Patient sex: M
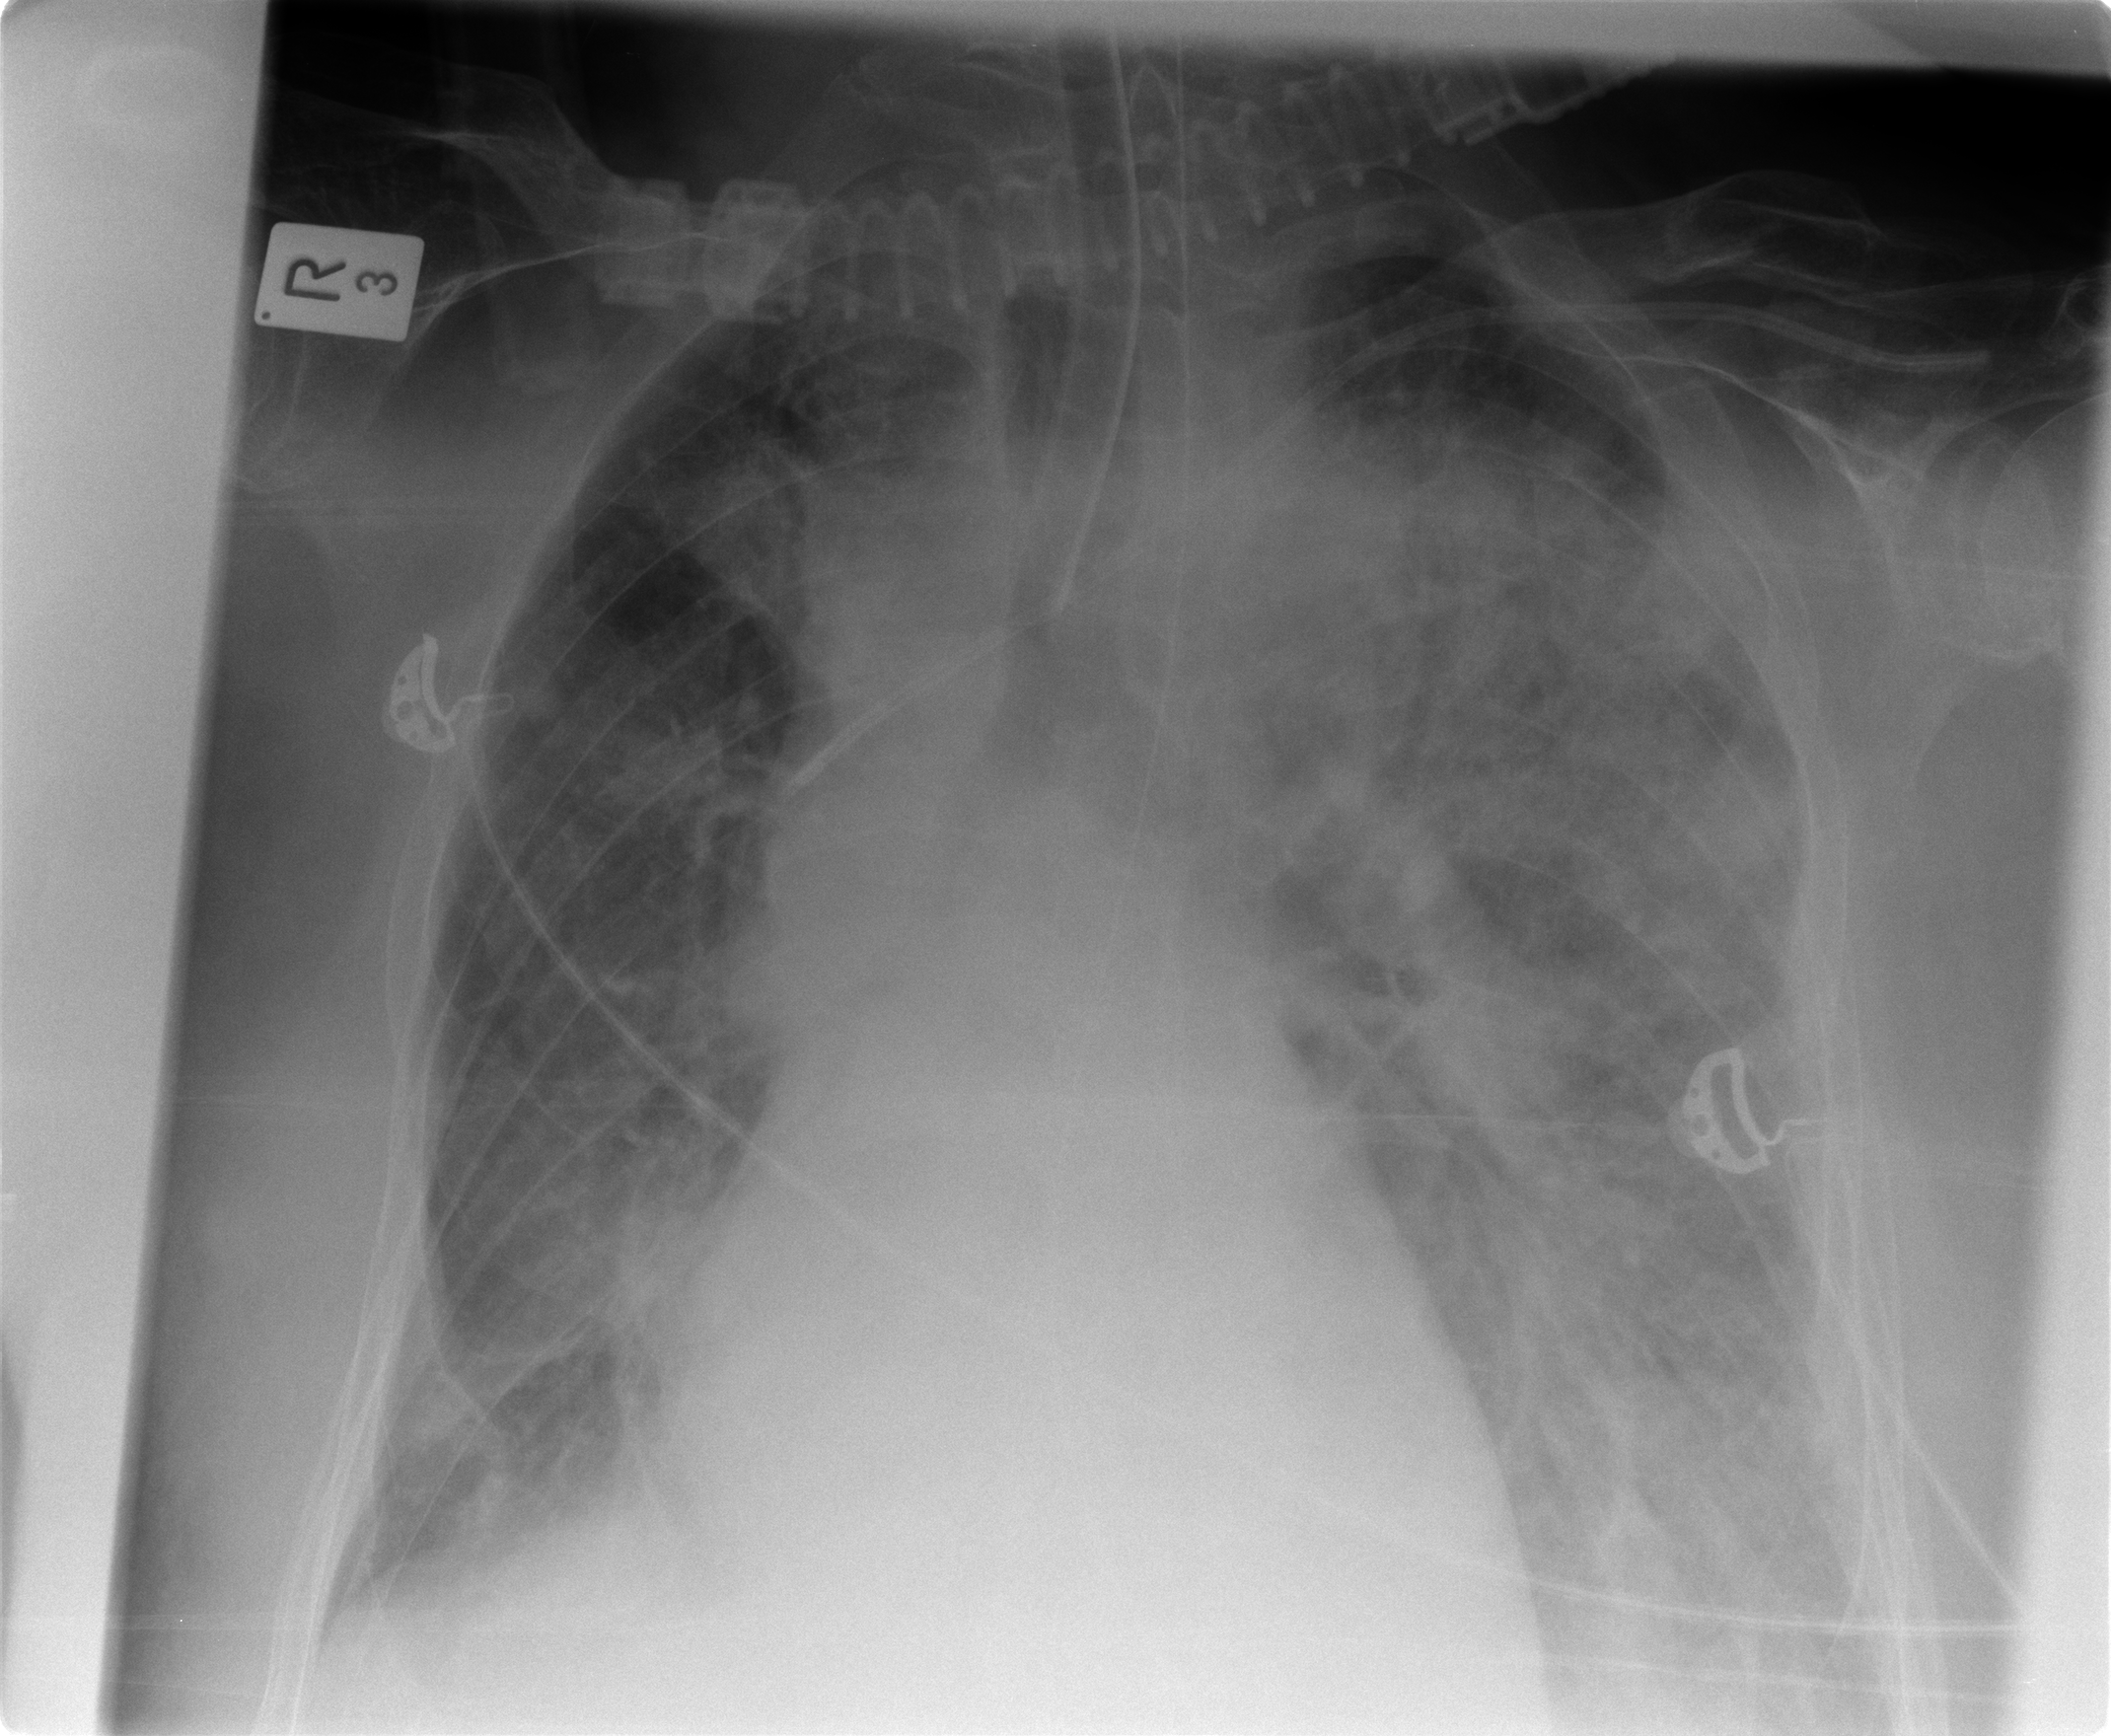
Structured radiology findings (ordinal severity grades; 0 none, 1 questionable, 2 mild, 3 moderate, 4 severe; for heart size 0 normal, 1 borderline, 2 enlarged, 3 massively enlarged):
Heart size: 2
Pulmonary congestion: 3
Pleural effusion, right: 1
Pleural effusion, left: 3
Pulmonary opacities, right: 3
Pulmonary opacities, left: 4
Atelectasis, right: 2
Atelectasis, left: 2